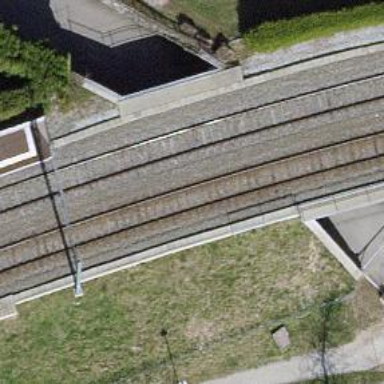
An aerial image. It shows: Single-track railway bridge with electrified contact line.